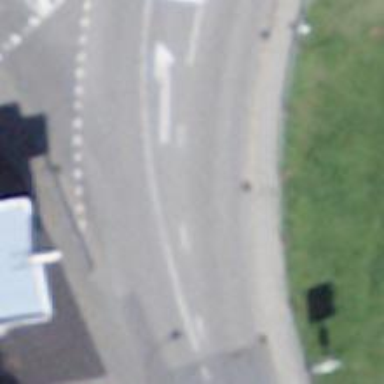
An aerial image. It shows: Secondary road with asphalt surface.